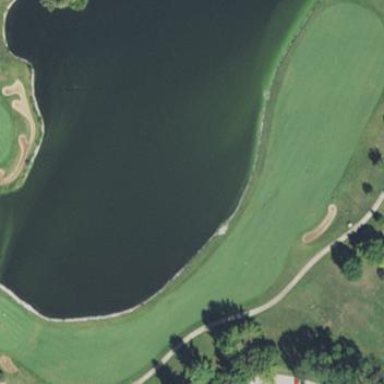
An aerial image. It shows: Golf fairway surrounded by grass.